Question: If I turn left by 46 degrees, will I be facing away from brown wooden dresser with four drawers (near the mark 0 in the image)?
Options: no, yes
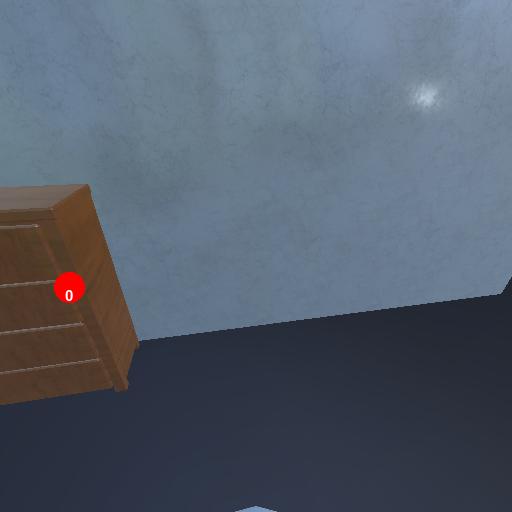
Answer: no